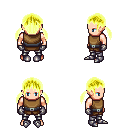
a pixel art fantasy rpg character, male body template, human, light skin, leather chest armor, metal pants, gold twin-tailed hairstyle, metal gloves, metal boots, four views (front, back, left, right), 2x2 character sprite sheet, small pixel art, hard edges, no anti-aliasing